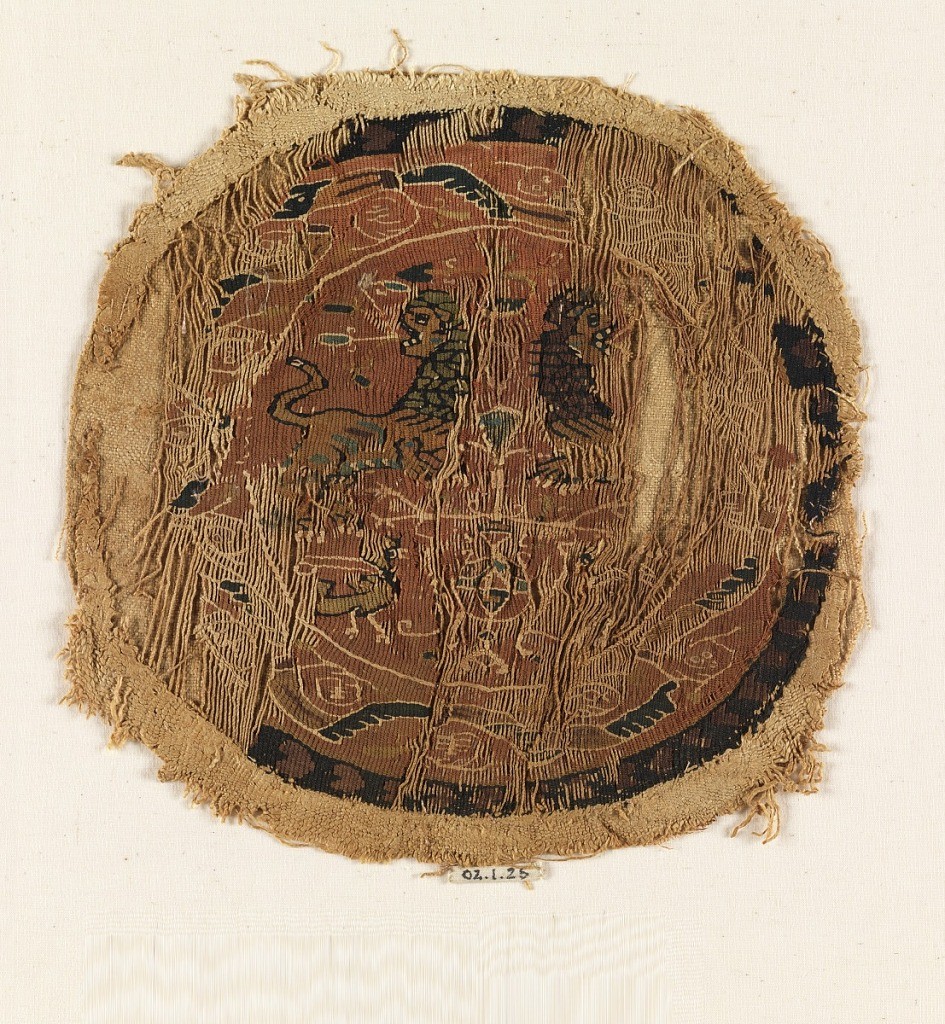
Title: Medallion
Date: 5th–6th century
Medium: Warp:Tightly Z-plyed linen, Weft: S-twist linen, S-twist wool, Z-twist weft wrapping Technique: slit tapestry woven with supplementary weft wrapping. Warp: S-spun two ply Z-twist linen Weft: S-spun linen, S-spun wool
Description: Multicolored roundel depicting two lions and a bird flanking a tree on a red ground.  The roundel has a purple and blue geometric outer border, and a multicolored inner border with organic motifs.